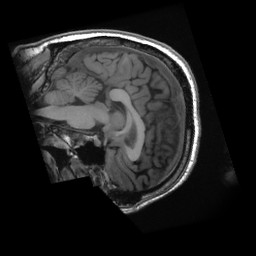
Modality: T1w
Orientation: sagittal
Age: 29
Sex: male
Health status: healthy
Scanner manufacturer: ge
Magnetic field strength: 3 T
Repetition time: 0.00842 s
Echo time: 0.003092 s